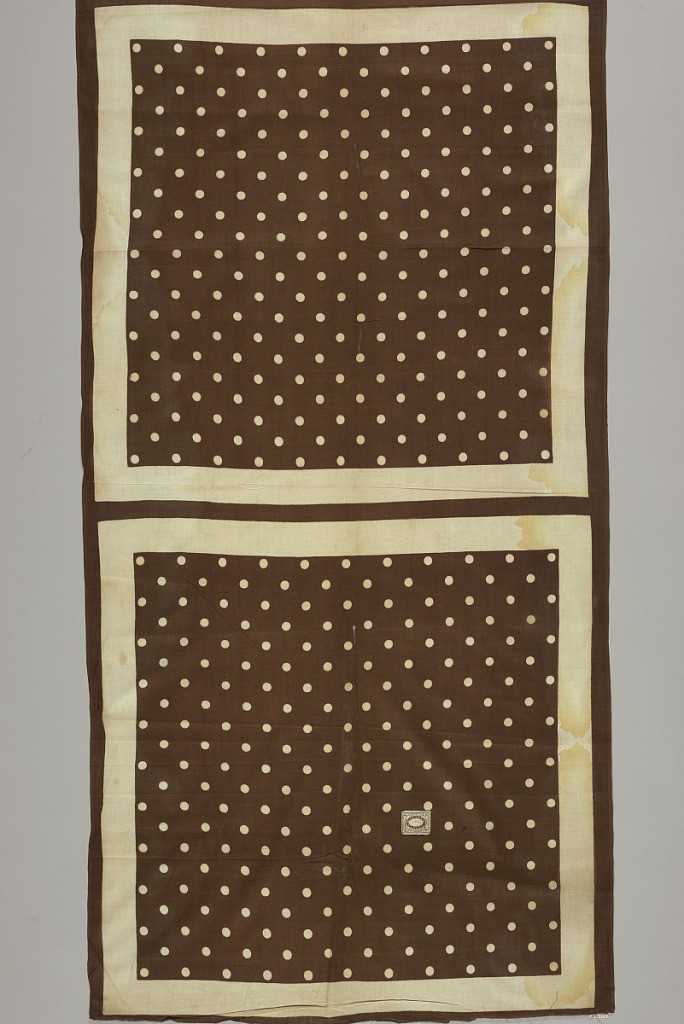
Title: Square
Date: late 19th century
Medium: cotton Technique: printed on plain weave
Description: Uncut handkerchief fabric in brown on a white ground in a design of a wide white border and white dots.